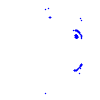
Particle: proton